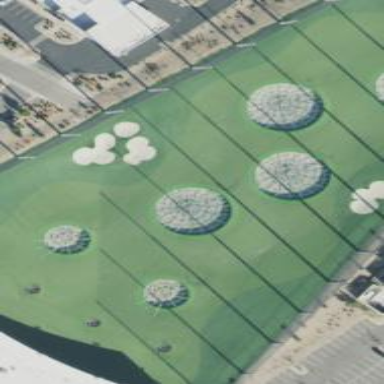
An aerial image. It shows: Grassy area designated for driving range golf.